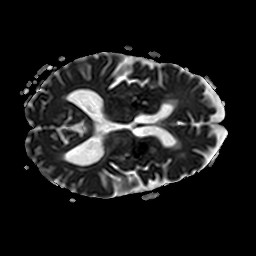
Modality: ADC
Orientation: axial
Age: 76
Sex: female
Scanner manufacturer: philips
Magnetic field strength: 3 T
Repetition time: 4.056 s
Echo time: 0.05989 s